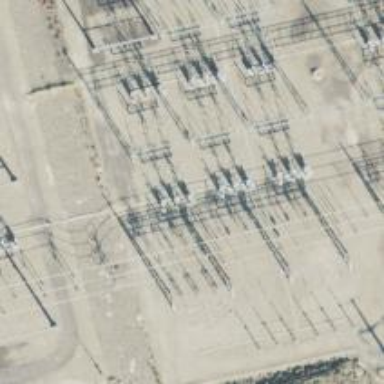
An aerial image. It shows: Switch used for power control.